Question: I installed phpList into my local and created subscribe page.
By default it looks like this.

This is default design of all the subscriber pages in phpList. But what if i want to change the designs for this page.
Let's say i want to design something like this <URL>.
If you can guide me to tutorial or documentation(how to customize design of subscriber page of phpList), that would be great.
This is my code in which when i press enter after entering data in text field, it will take me to subscriber page.
'''
<html>
<body >
<form action="http://objectlounge.hosted.phplist.com/lists/?p=subscribe&id=1" method="post" name="subscribeform">
<div id="inputfield">
<input class="emailField" type="text" name="email" id="emailAdd"/>
</div>
</form>
</body>
'''
Thanks in advance.
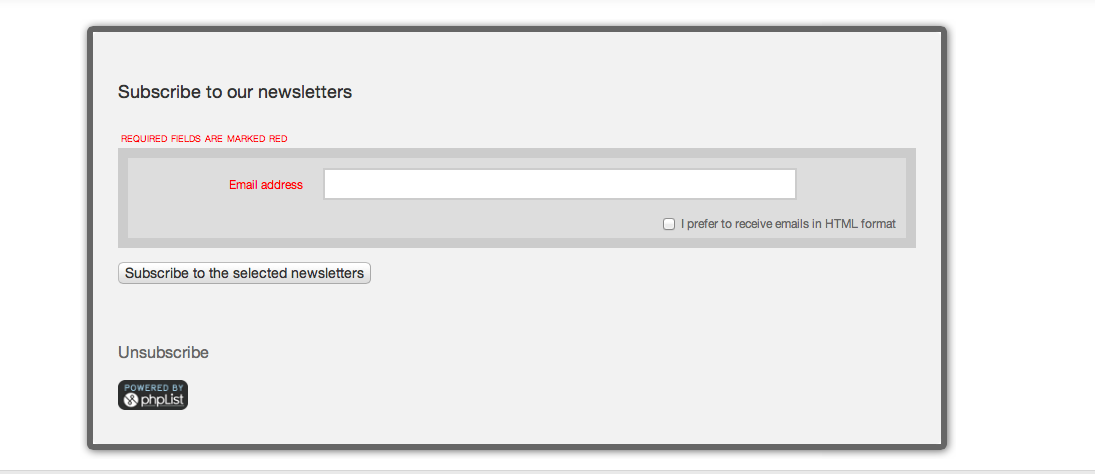
Answer: If you have a few notions on HTML/CSS, you can take a look <URL> this is from the documentation and it looks like quite simple